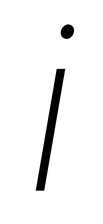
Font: Roboto-Italic_Condensed_ExtraLight_Italic